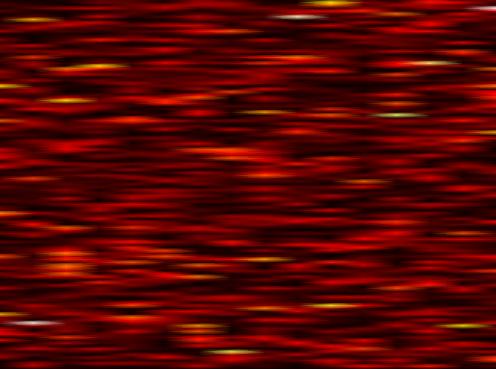
Label: UFMC